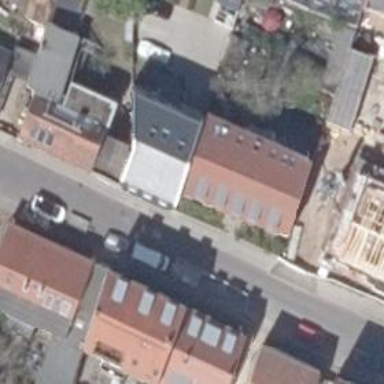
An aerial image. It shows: Residential apartments with gabled roof.